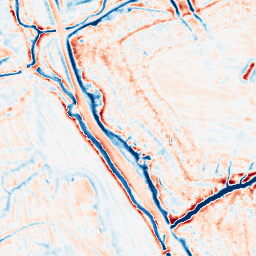
Category: edge_preserving
Decomposition family: bilateral
Decomposition parameters: d: 15
sigma_color: 50
sigma_space: 75
Upsampling method: lanczos
Upsampling parameters: scale: 8
Upsampling scale: 8